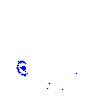
Particle: pion